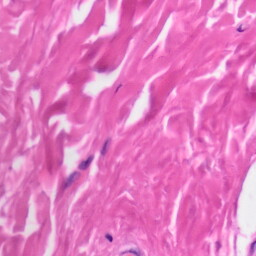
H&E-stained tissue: Skin